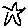
Label: star